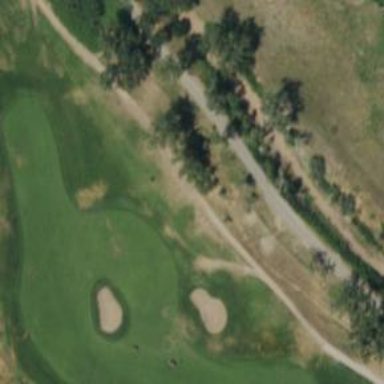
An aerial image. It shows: Path designated for golf carts.